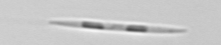
Label: pennate_Pseudo-nitzschia